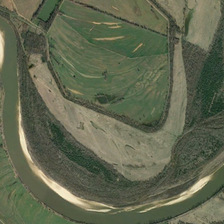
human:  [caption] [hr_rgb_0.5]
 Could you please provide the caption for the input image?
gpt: many green plants are in two sides of a curved river .

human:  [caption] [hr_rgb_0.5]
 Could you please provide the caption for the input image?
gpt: many green plants are in two sides of a curved river .

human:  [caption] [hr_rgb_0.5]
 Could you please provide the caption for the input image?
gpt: many green plants are in two sides of a curved river .

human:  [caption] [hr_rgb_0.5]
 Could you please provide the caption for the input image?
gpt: many green plants are in two sides of a curved river .

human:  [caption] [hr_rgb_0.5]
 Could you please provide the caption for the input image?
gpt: many green plants are in two sides of a curved river .